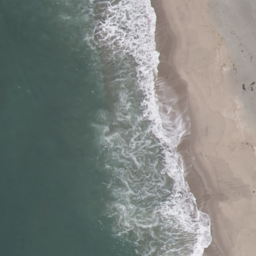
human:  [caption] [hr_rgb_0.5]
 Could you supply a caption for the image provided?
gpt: This is a beach with blue sea and white sands .

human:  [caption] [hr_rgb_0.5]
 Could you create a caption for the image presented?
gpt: Waves slapping a white sand beach and throwing up white foams .

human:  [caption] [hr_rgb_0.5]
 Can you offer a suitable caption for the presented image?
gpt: Waves slapping a white sand beach .

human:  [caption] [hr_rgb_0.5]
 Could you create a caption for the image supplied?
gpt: Waves beat the beach and throw up white foams .

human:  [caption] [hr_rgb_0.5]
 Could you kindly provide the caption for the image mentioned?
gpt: This is a beach with violent waves .